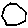
Label: hexagon